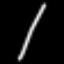
Label: line